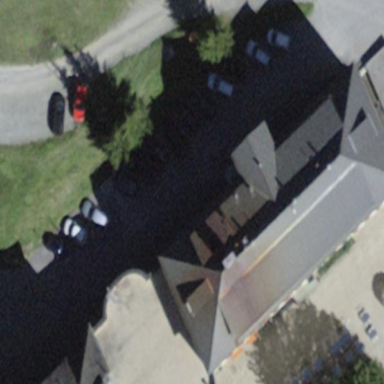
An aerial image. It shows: Paved parking area.